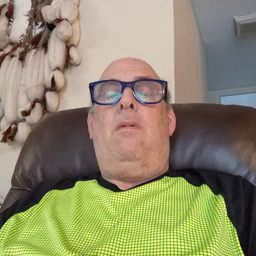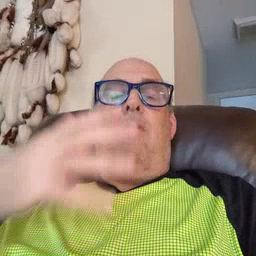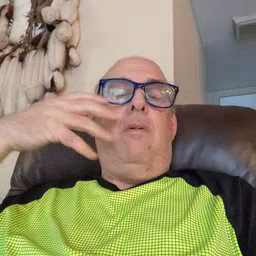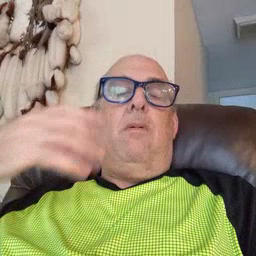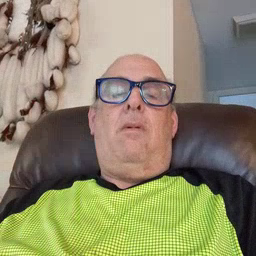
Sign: tiger